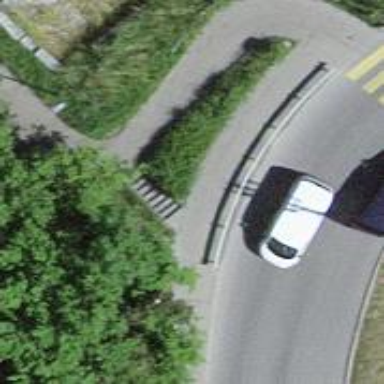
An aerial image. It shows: Set of steps on the road.